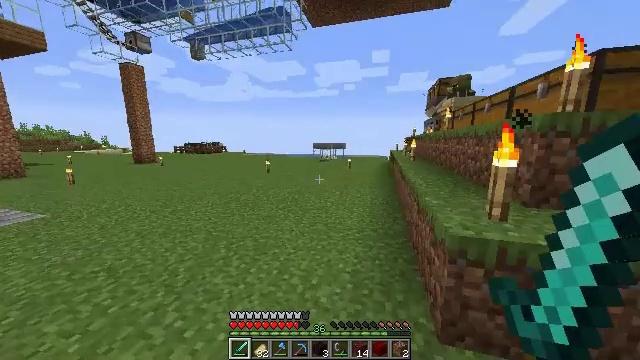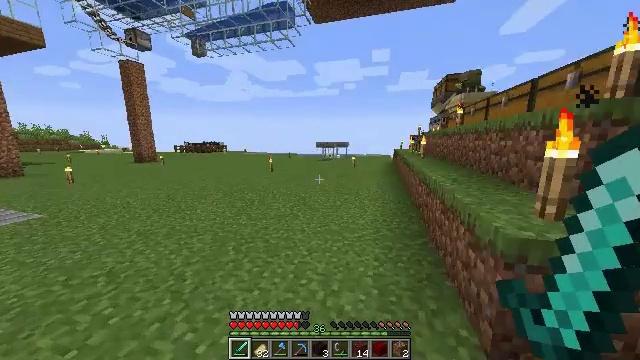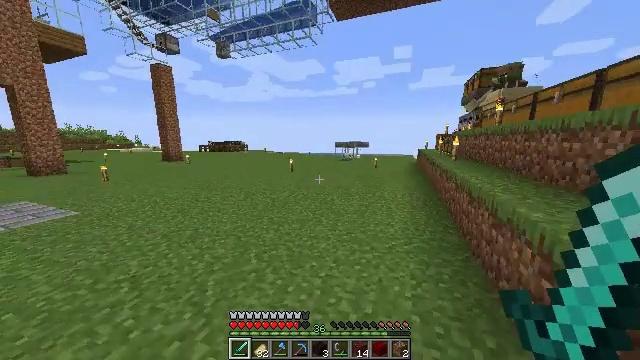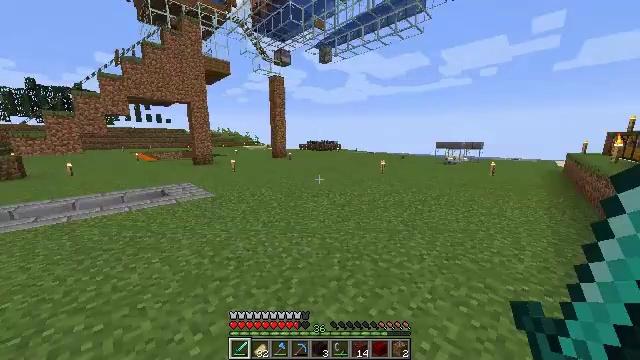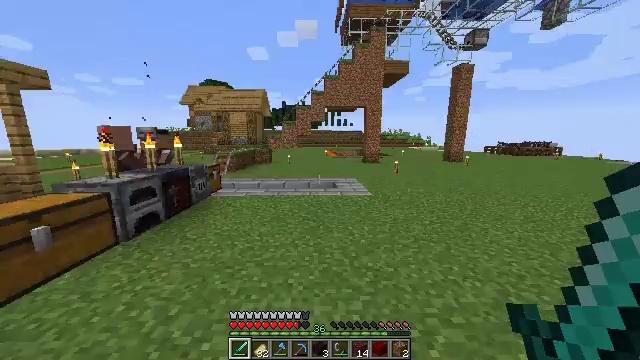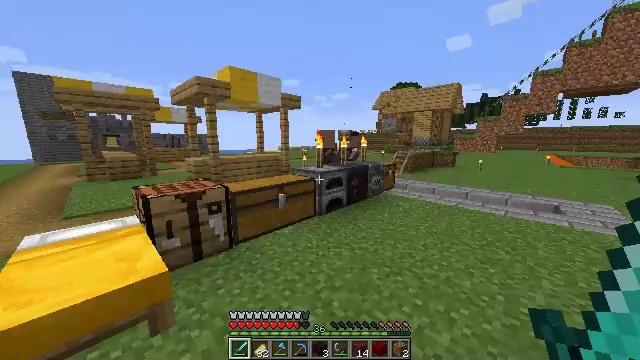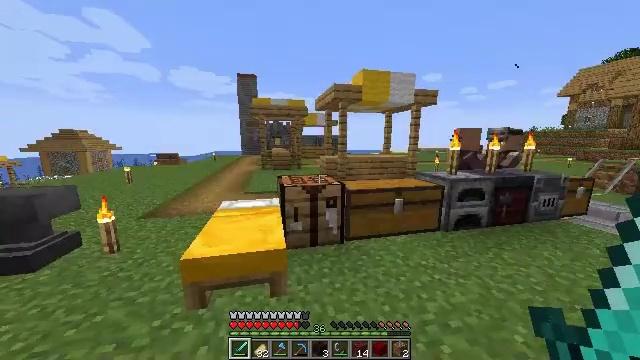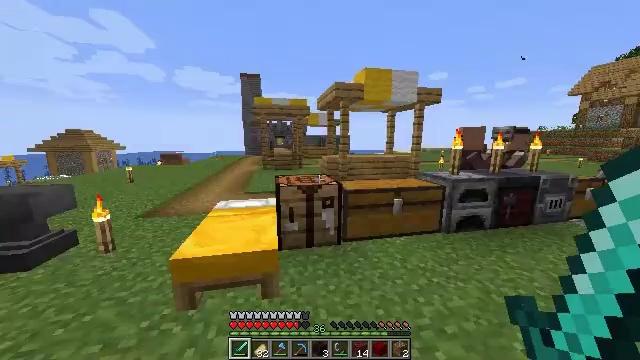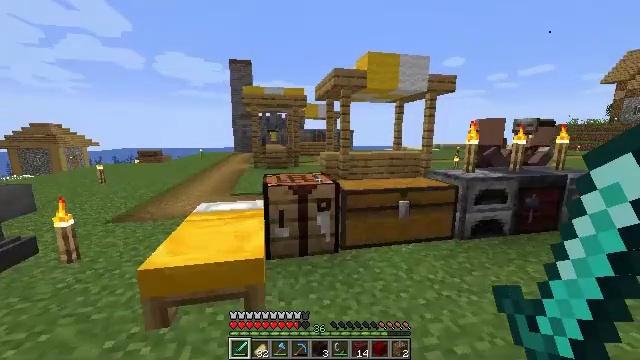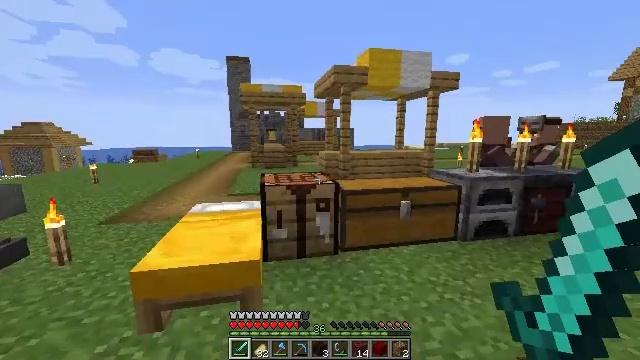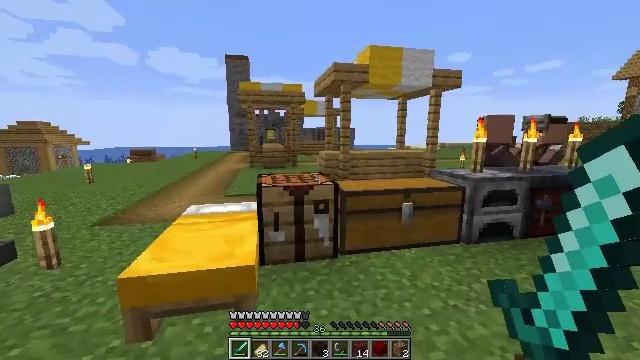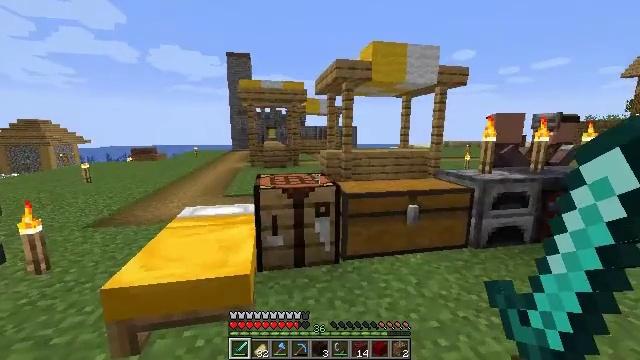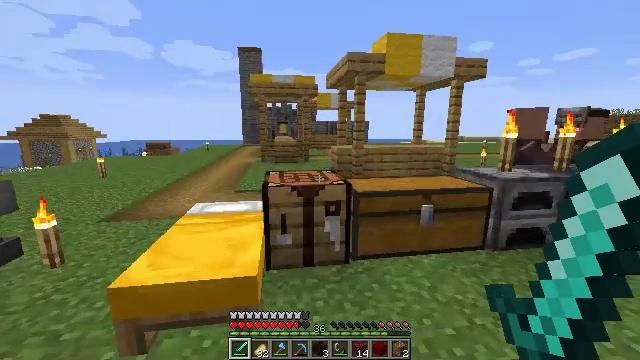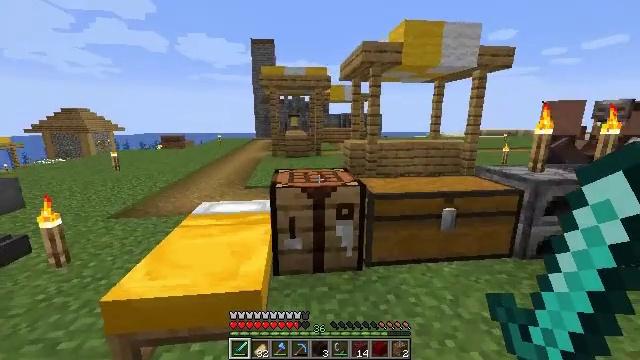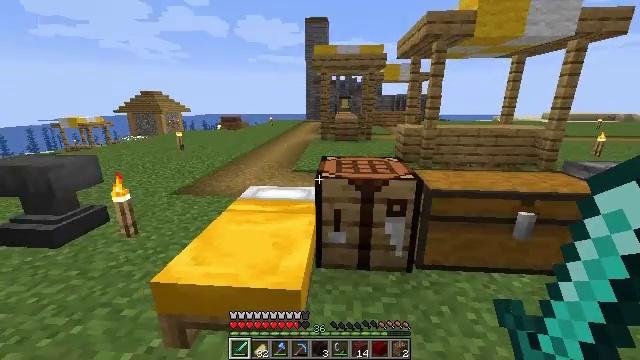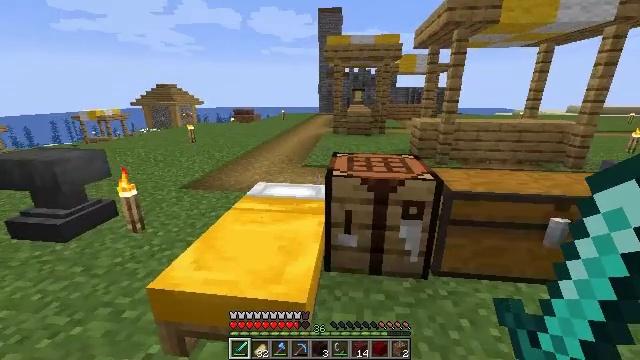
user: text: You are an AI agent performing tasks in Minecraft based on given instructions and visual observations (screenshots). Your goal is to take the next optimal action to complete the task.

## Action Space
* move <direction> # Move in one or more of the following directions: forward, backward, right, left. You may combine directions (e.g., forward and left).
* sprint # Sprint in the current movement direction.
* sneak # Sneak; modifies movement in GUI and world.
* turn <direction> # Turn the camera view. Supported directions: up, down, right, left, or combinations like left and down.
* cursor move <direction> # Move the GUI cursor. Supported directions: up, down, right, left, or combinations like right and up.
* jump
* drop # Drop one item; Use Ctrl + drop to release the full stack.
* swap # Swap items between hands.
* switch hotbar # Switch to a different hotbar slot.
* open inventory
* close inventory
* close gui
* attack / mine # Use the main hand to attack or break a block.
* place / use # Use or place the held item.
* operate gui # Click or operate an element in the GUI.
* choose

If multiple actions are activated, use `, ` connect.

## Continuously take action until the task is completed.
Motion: motion action
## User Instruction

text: Use the crafting table to craft a brewing stand.
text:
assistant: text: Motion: move forward
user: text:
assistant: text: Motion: move forward, turn left
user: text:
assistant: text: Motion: move forward, turn left
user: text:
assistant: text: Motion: move forward, turn left
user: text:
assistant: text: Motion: move forward, turn left
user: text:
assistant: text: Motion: turn left
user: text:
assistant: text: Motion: turn left
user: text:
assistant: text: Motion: no_op
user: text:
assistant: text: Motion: no_op
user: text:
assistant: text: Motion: move forward
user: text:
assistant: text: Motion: move forward
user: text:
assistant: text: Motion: move forward, turn left and down
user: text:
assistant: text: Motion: move forward, turn left and down
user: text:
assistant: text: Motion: move forward, turn left and down
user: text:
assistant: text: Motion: turn left and down
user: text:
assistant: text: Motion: turn right and down
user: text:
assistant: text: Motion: turn right and down
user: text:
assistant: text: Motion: turn right and down
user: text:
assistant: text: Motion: no_op
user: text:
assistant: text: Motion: no_op
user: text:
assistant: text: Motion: use / place
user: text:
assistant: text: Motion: use / place
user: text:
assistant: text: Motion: use / place
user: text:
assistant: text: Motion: use / place
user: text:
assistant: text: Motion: no_op
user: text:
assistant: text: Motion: open gui
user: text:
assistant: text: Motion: no_op
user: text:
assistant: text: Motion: no_op
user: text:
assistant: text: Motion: no_op
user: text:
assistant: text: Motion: cursor move up